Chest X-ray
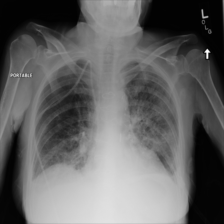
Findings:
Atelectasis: negative
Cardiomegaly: negative
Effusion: negative
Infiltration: negative
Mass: negative
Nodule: negative
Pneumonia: negative
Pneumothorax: negative
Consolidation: negative
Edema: negative
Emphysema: negative
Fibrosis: negative
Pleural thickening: negative
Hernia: negative